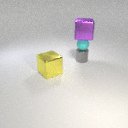
small gray metal cylinder behind large yellow metal cube